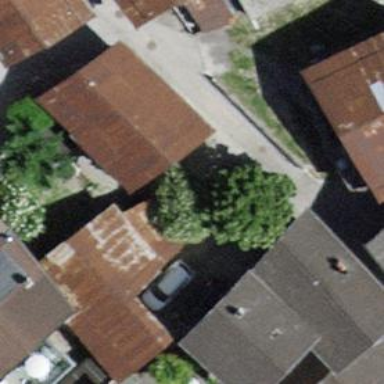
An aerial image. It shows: Alley classified as service road.